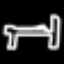
Label: bed